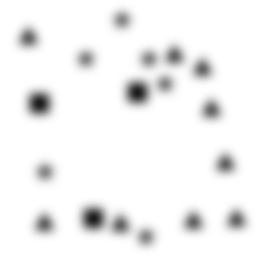
Squares: 3
Triangles: 9
Stars: 6
Total shapes: 18